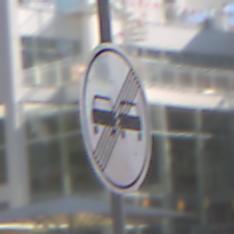
Verkehrszeichen: EndeUeberholverbot
Umgebung: Outdoor, Urban
Tageszeit: MorningAfternoon
Wetter: Clear
Licht: Natural
Jahreszeit: NotSpecified
Kontrast: HighContrast